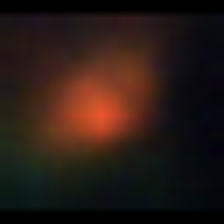
Taxon: NanoPlankton
Group: Other